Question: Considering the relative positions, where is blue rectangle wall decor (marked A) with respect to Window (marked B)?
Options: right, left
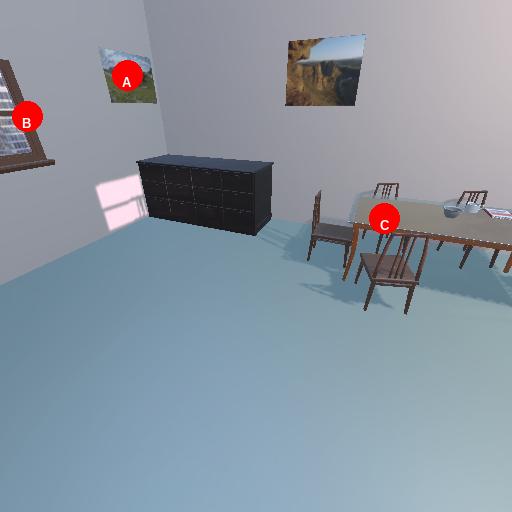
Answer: right